Question: I'm having issue with the rotation from portrait to landscape mode on my app that I'm working on right now. The app lunches ok but when i rotate my phone or emulator I'm experiencing the problem. <URL> [
This is the error that I get when rotate from one mode to another.
Failed to inflate ColorStateList, leaving it to the framework
java.lang.RuntimeException: Failed to resolve attribute at index 0
at android.content.res.TypedArray.getColor(TypedArray.java:402)
at android.support.v7.content.res.AppCompatColorStateListInflater.inflate(AppCompatColorStateListInflater.java:114)
at android.support.v7.content.res.AppCompatColorStateListInflater.createFromXmlInner(AppCompatColorStateListInflater.java:88)
at android.support.v7.content.res.AppCompatColorStateListInflater.createFromXml(AppCompatColorStateListInflater.java:67)
at android.support.v7.content.res.AppCompatResources.inflateColorStateList(AppCompatResources.java:116)
at android.support.v7.content.res.AppCompatResources.getColorStateList(AppCompatResources.java:74)
at android.support.v7.widget.TintTypedArray.getColorStateList(TintTypedArray.java:170)
at android.support.v7.widget.AppCompatTextHelper.onSetTextAppearance(AppCompatTextHelper.java:296)
at android.support.v7.widget.AppCompatTextView.setTextAppearance(AppCompatTextView.java:162)
at android.support.v4.widget.TextViewCompat$TextViewCompatBaseImpl.setTextAppearance(TextViewCompat.java:155)
at android.support.v4.widget.TextViewCompat.setTextAppearance(TextViewCompat.java:476)
at android.support.design.widget.TextInputLayout.setErrorEnabled(TextInputLayout.java:634)
at com.jovan.matetracker.LoginActivity$2.onTextChanged(LoginActivity.java:68)
at android.widget.TextView.sendOnTextChanged(TextView.java:8126)
at android.widget.TextView.setText(TextView.java:4323)
at android.widget.TextView.setText(TextView.java:4169)
at android.widget.EditText.setText(EditText.java:85)
at android.widget.TextView.setText(TextView.java:4144)
at android.widget.TextView.onRestoreInstanceState(TextView.java:4044)
at android.view.View.dispatchRestoreInstanceState(View.java:14141)
at android.view.ViewGroup.dispatchRestoreInstanceState(ViewGroup.java:3089)
at android.view.ViewGroup.dispatchRestoreInstanceState(ViewGroup.java:3089)
at android.support.design.widget.TextInputLayout.dispatchRestoreInstanceState(TextInputLayout.java:1040)
at android.view.ViewGroup.dispatchRestoreInstanceState(ViewGroup.java:3089)
at android.view.ViewGroup.dispatchRestoreInstanceState(ViewGroup.java:3089)
at android.view.ViewGroup.dispatchRestoreInstanceState(ViewGroup.java:3089)
at android.view.ViewGroup.dispatchRestoreInstanceState(ViewGroup.java:3089)
at android.view.View.restoreHierarchyState(View.java:14119)
at com.android.internal.policy.impl.PhoneWindow.restoreHierarchyState(PhoneWindow.java:2220)
at android.app.Activity.onRestoreInstanceState(Activity.java:1086)
at android.app.Activity.performRestoreInstanceState(Activity.java:1027)
at android.app.Instrumentation.callActivityOnRestoreInstanceState(Instrumentation.java:1174)
at android.app.ActivityThread.performLaunchActivity(ActivityThread.java:2668)
at android.app.ActivityThread.handleLaunchActivity(ActivityThread.java:2769)
at android.app.ActivityThread.handleRelaunchActivity(ActivityThread.java:4378)
at android.app.ActivityThread.access$1000(ActivityThread.java:177)
at android.app.ActivityThread$H.handleMessage(ActivityThread.java:1436)
at android.os.Handler.dispatchMessage(Handler.java:102)
at android.os.Looper.loop(Looper.java:135)
at android.app.ActivityThread.main(ActivityThread.java:5910)
at java.lang.reflect.Method.invoke(Native Method)
at java.lang.reflect.Method.invoke(Method.java:372)
at com.android.internal.os.ZygoteInit$MethodAndArgsCaller.run(ZygoteInit.java:1405)
at com.android.internal.os.ZygoteInit.main(ZygoteInit.java:1200)
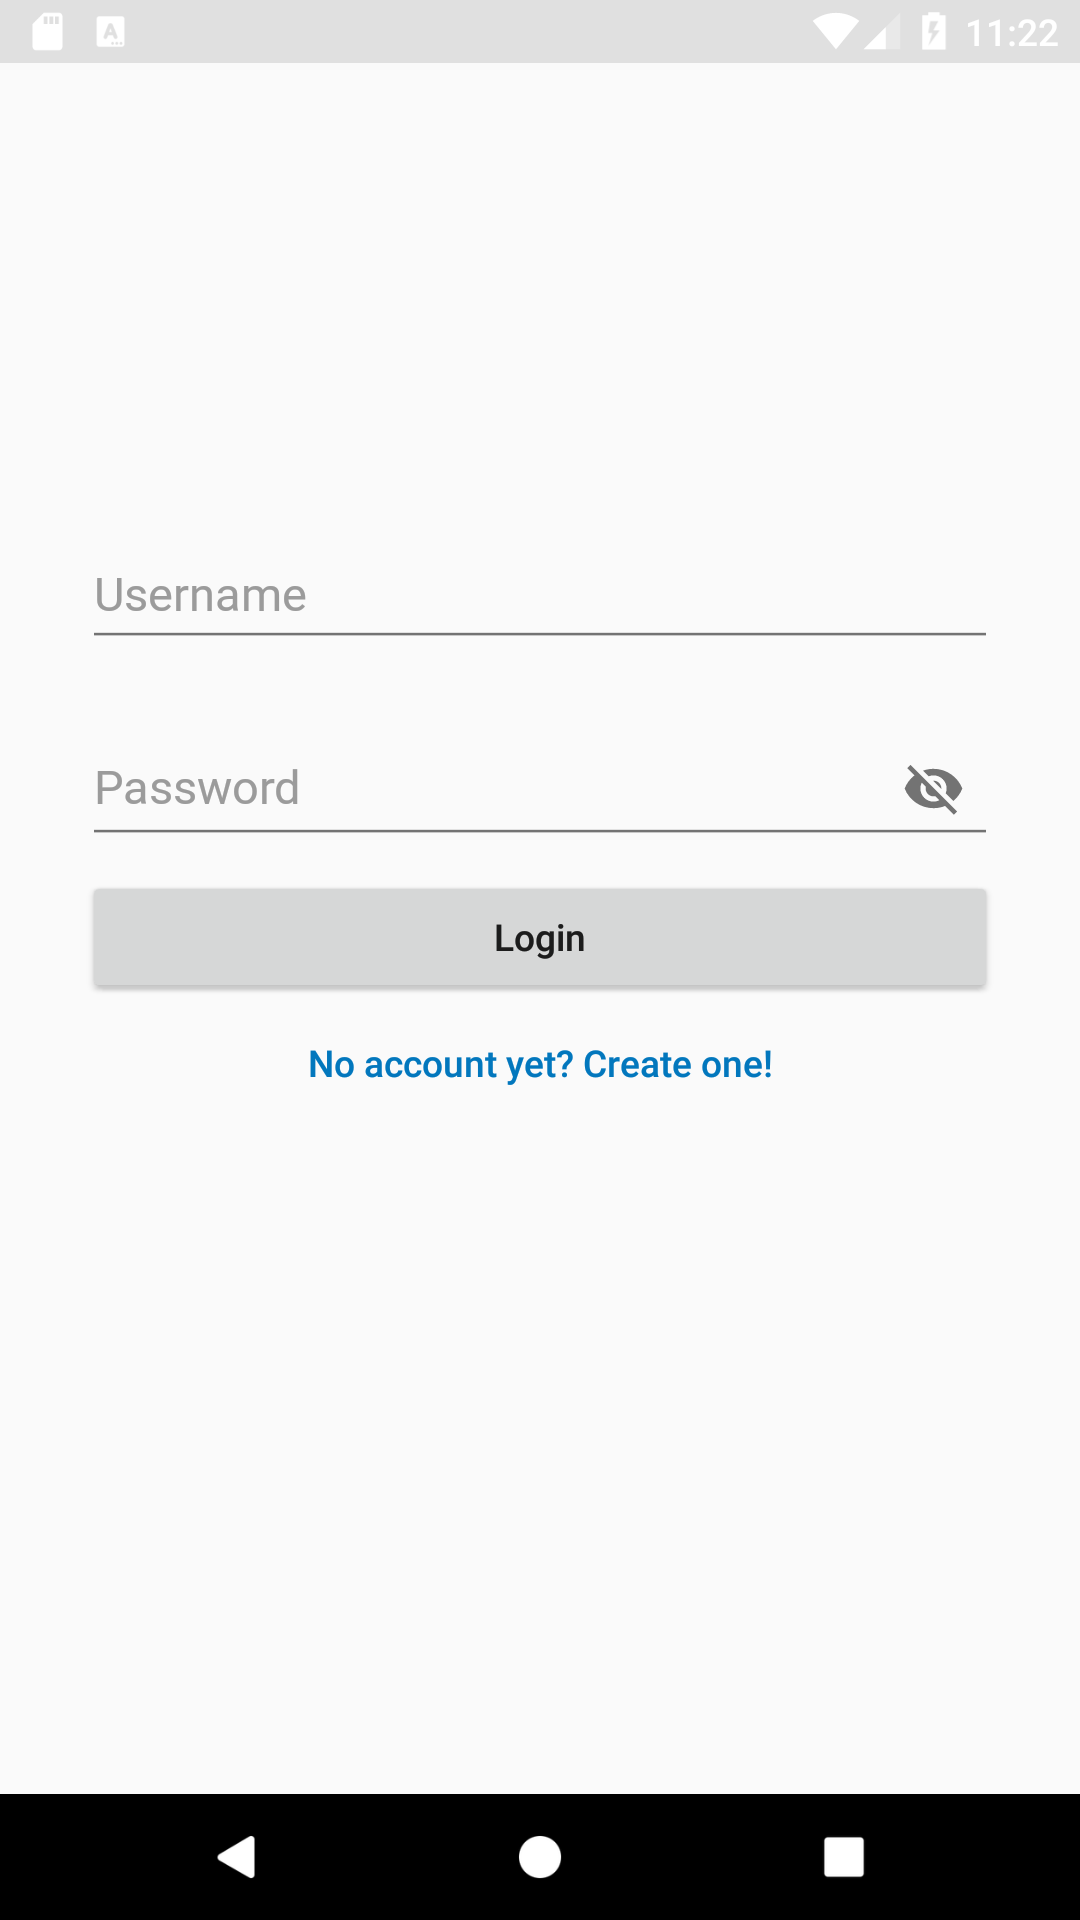
Answer: This problem may be occuring when there is a change in state in the Activity lifecycle. When you change the orientation, landscape to portrait or vise versa, the Activity is destroyed and created again.
More specifically, when orientation change occurs, the method 'onDestroy()' is called.
Take a look at the methods where your Layout Inflater is being manipulated/receiving the reference.